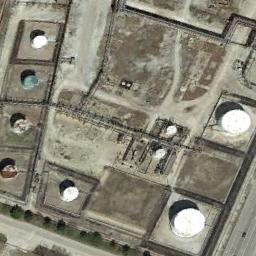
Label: storage_tank